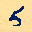
Label: 5